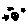
Label: moon